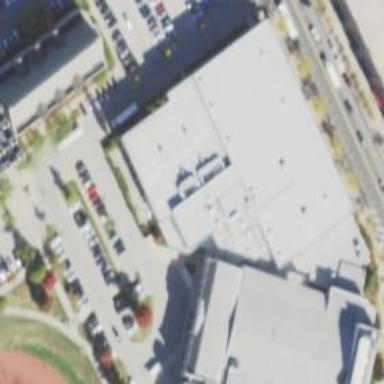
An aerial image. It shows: Sports center building.